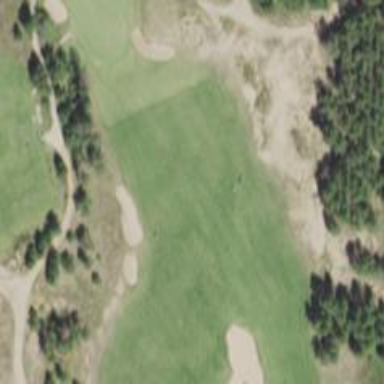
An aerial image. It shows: Golf hole.